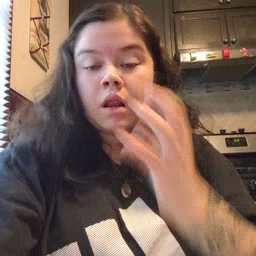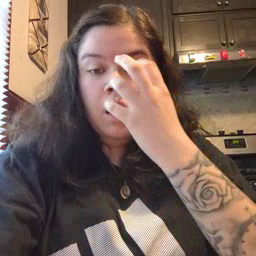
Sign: clown